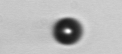
Label: bead